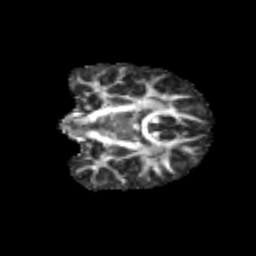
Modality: FA
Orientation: coronal
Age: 13
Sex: female
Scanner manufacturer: siemens
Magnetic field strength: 3 T
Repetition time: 3.8 s
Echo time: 0.07 s